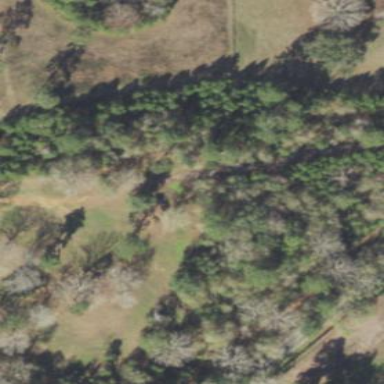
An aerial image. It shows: Mixed leaf woodland.